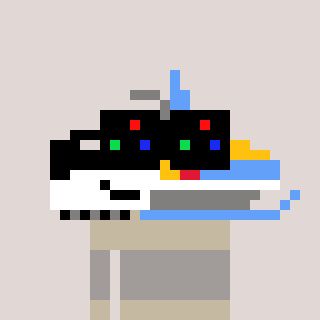
a pixel art character with square black sunglasses, a snowmobile-shaped head and a bege-colored body on a warm background